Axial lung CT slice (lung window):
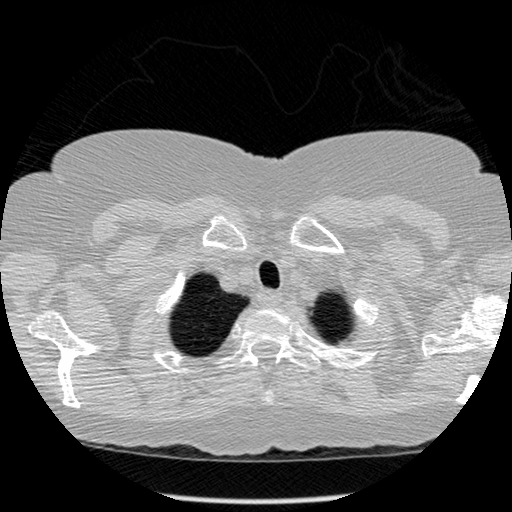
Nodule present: no